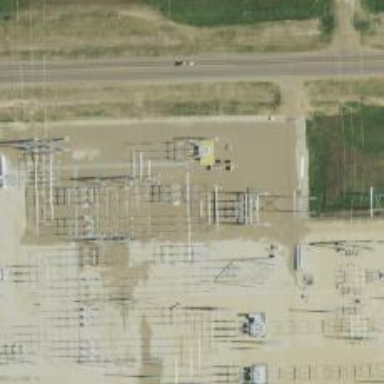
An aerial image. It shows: Switch used for power control.